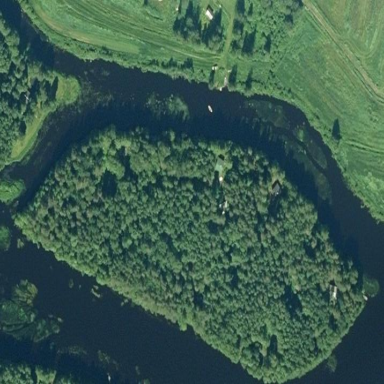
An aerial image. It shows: Island covered with woodland.